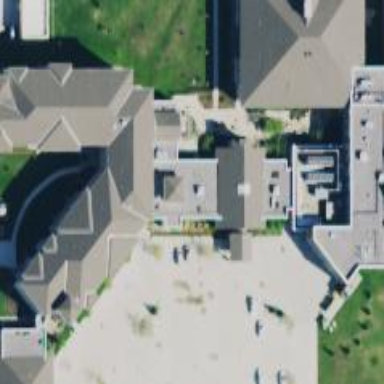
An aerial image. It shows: Nursing home building.